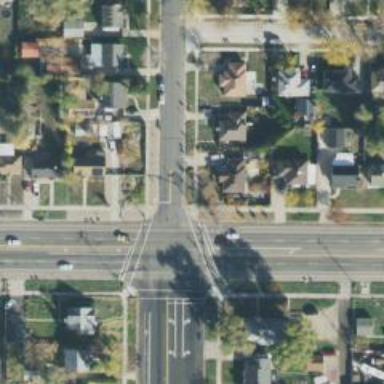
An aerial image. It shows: Footway with asphalt surface and marked with lines at the crossing.